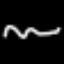
Label: squiggle